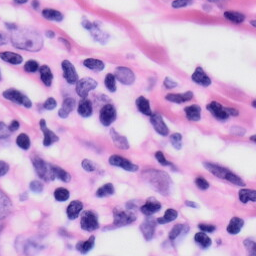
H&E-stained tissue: Skin